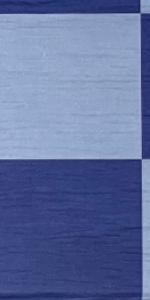
Label: Empty